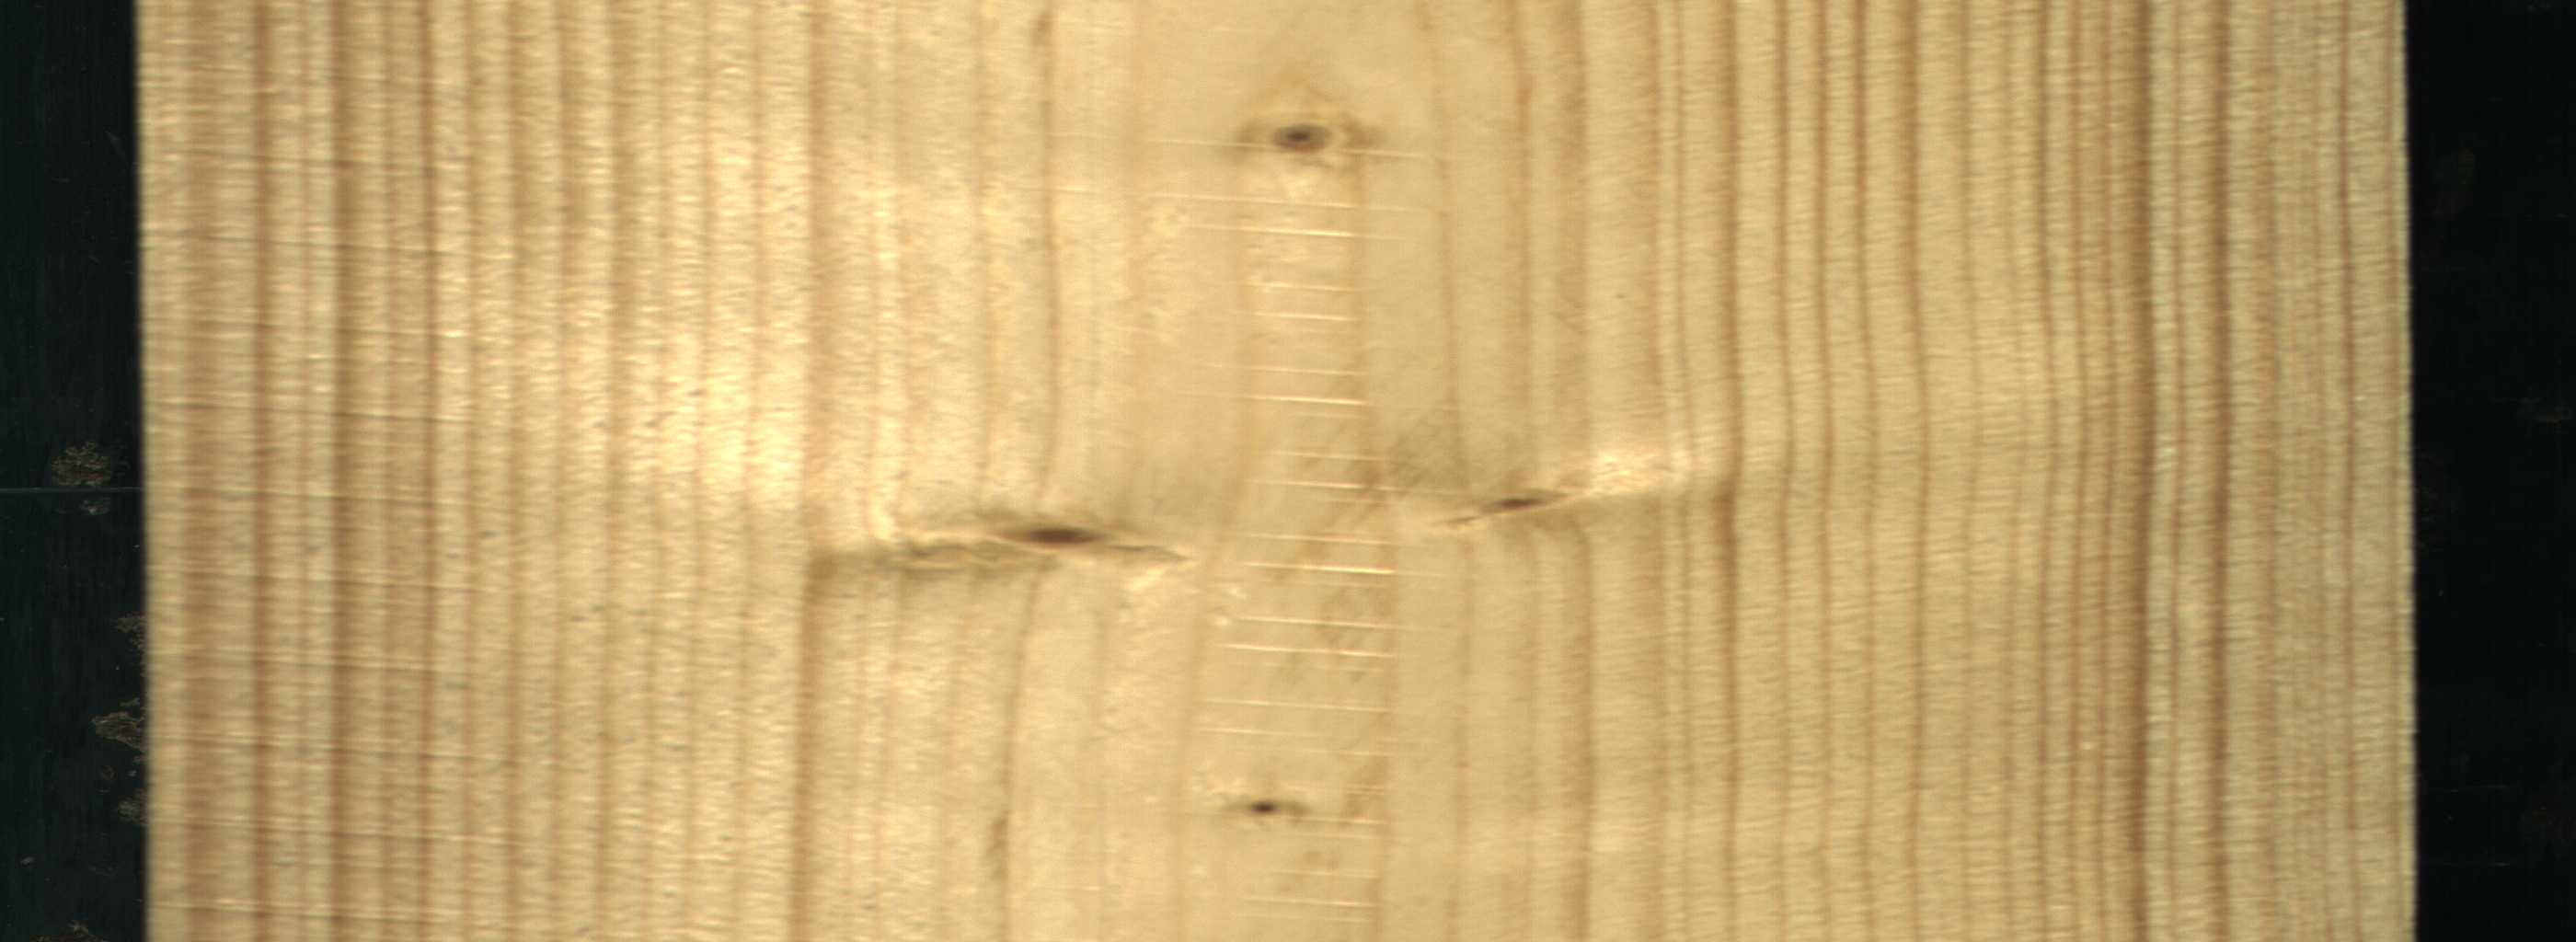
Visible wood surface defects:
Live_Knot
Live_Knot
Live_Knot